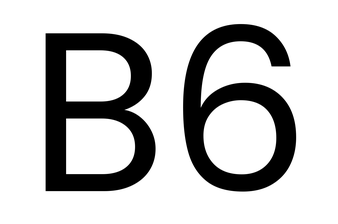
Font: Poppins-Regular